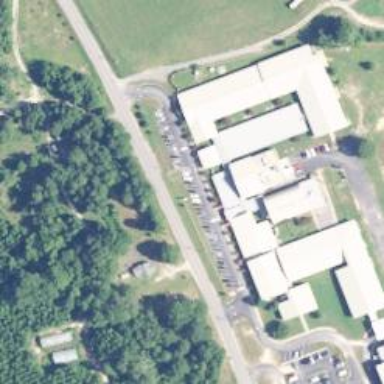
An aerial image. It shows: School building.